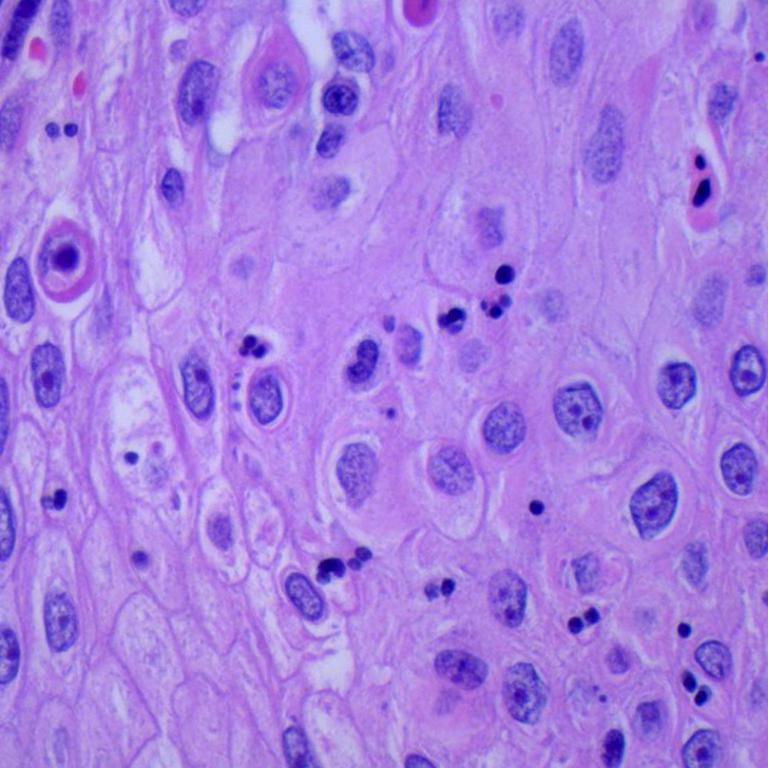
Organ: lung
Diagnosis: squamous carcinomas